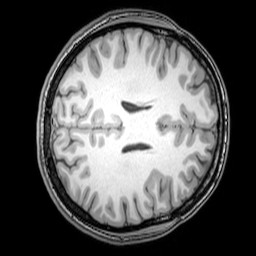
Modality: T1w
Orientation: axial
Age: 24
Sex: female
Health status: healthy
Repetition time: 0.081 s
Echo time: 0.037 s